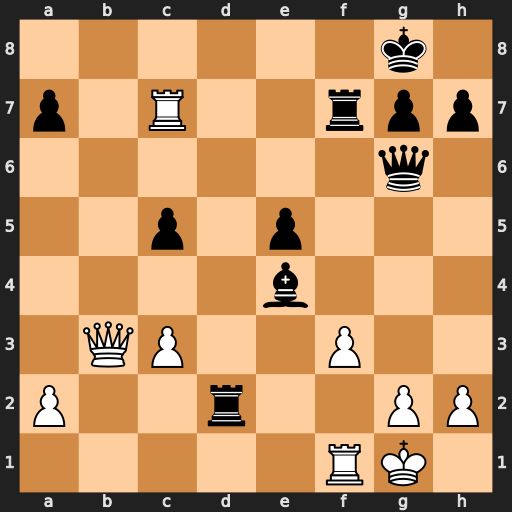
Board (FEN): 6k1/p1R2rpp/6q1/2p1p3/4b3/1QP2P2/P2r2PP/5RK1
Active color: w
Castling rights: -
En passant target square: -
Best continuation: Rc8+ Rd8 Rxd8#